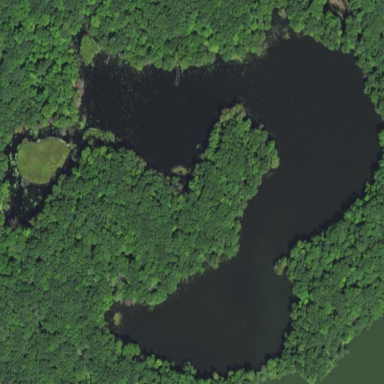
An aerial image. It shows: Serene lake.